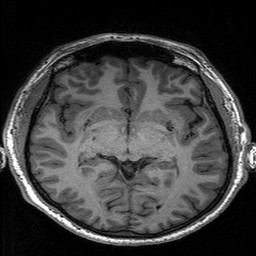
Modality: T1w
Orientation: coronal
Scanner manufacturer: siemens
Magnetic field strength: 3 T